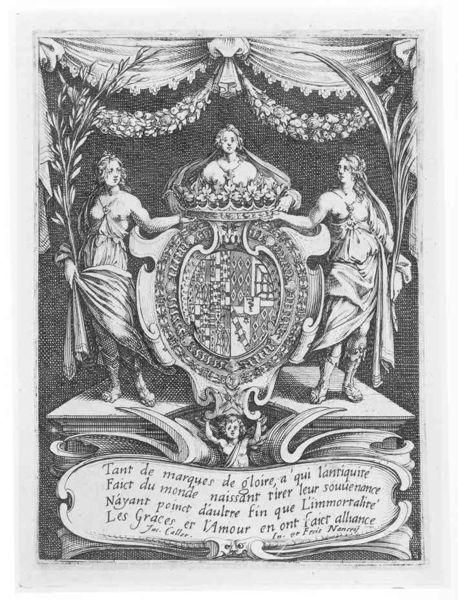
Titel: Titelblatt zu "LE COMBAT A LA BARRIERE" mit dem Wappen der Herzogin von Chevreuse
Künstler: Jacques Callot
Standort: Karlsruhe
Institution: Staatliche Kunsthalle Karlsruhe
Schlagwörter: blätter, mann, nackt, frauen, mädchen, blume, brust, busen, damen, frankreich, frau, zeichnung, gras, tuch, ornament, barock, sockel, stehen, bild, vorhang, zweige, gewand, haare, drei, kind, girlande, krone, locken, engel, putte, brüste, schrift, liebe, kette, grafik, graphik, figuren, französisch, tafel, grazien, kartusche, weiber, weiblich, symmetrie, inschrift, büste, palme, palmwedel, sandalen, junge, nacktheit, schild, antike, knabe, buch, bub, zweig, druck, druckgraphik, schwarzweiss, druckgrafik, stich, text, bleistift, buchseite, girlanden, wappen, gedicht, krönung, ehre, venus, baldachin, palmen, blumengirlande, amor, emblem, spruch, drei frauen, bube, legende, drei mädchen, bekrönung, sinnspruch, personifikationen, elipse, ölzweig, heraldik, tugenden, wappenschild, ruhm, agraffe, kompositwappen, unsterblichkeit, grazie, gloria, tant, callot, antique, verbundenheit, wapen, gloire, nackte brüste, blä#tter, wappenhalter, ladys, schildhalter, embelmatik, amour, girlade, drei weiber, gracer, garlande, enfrauen, allianz